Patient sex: M
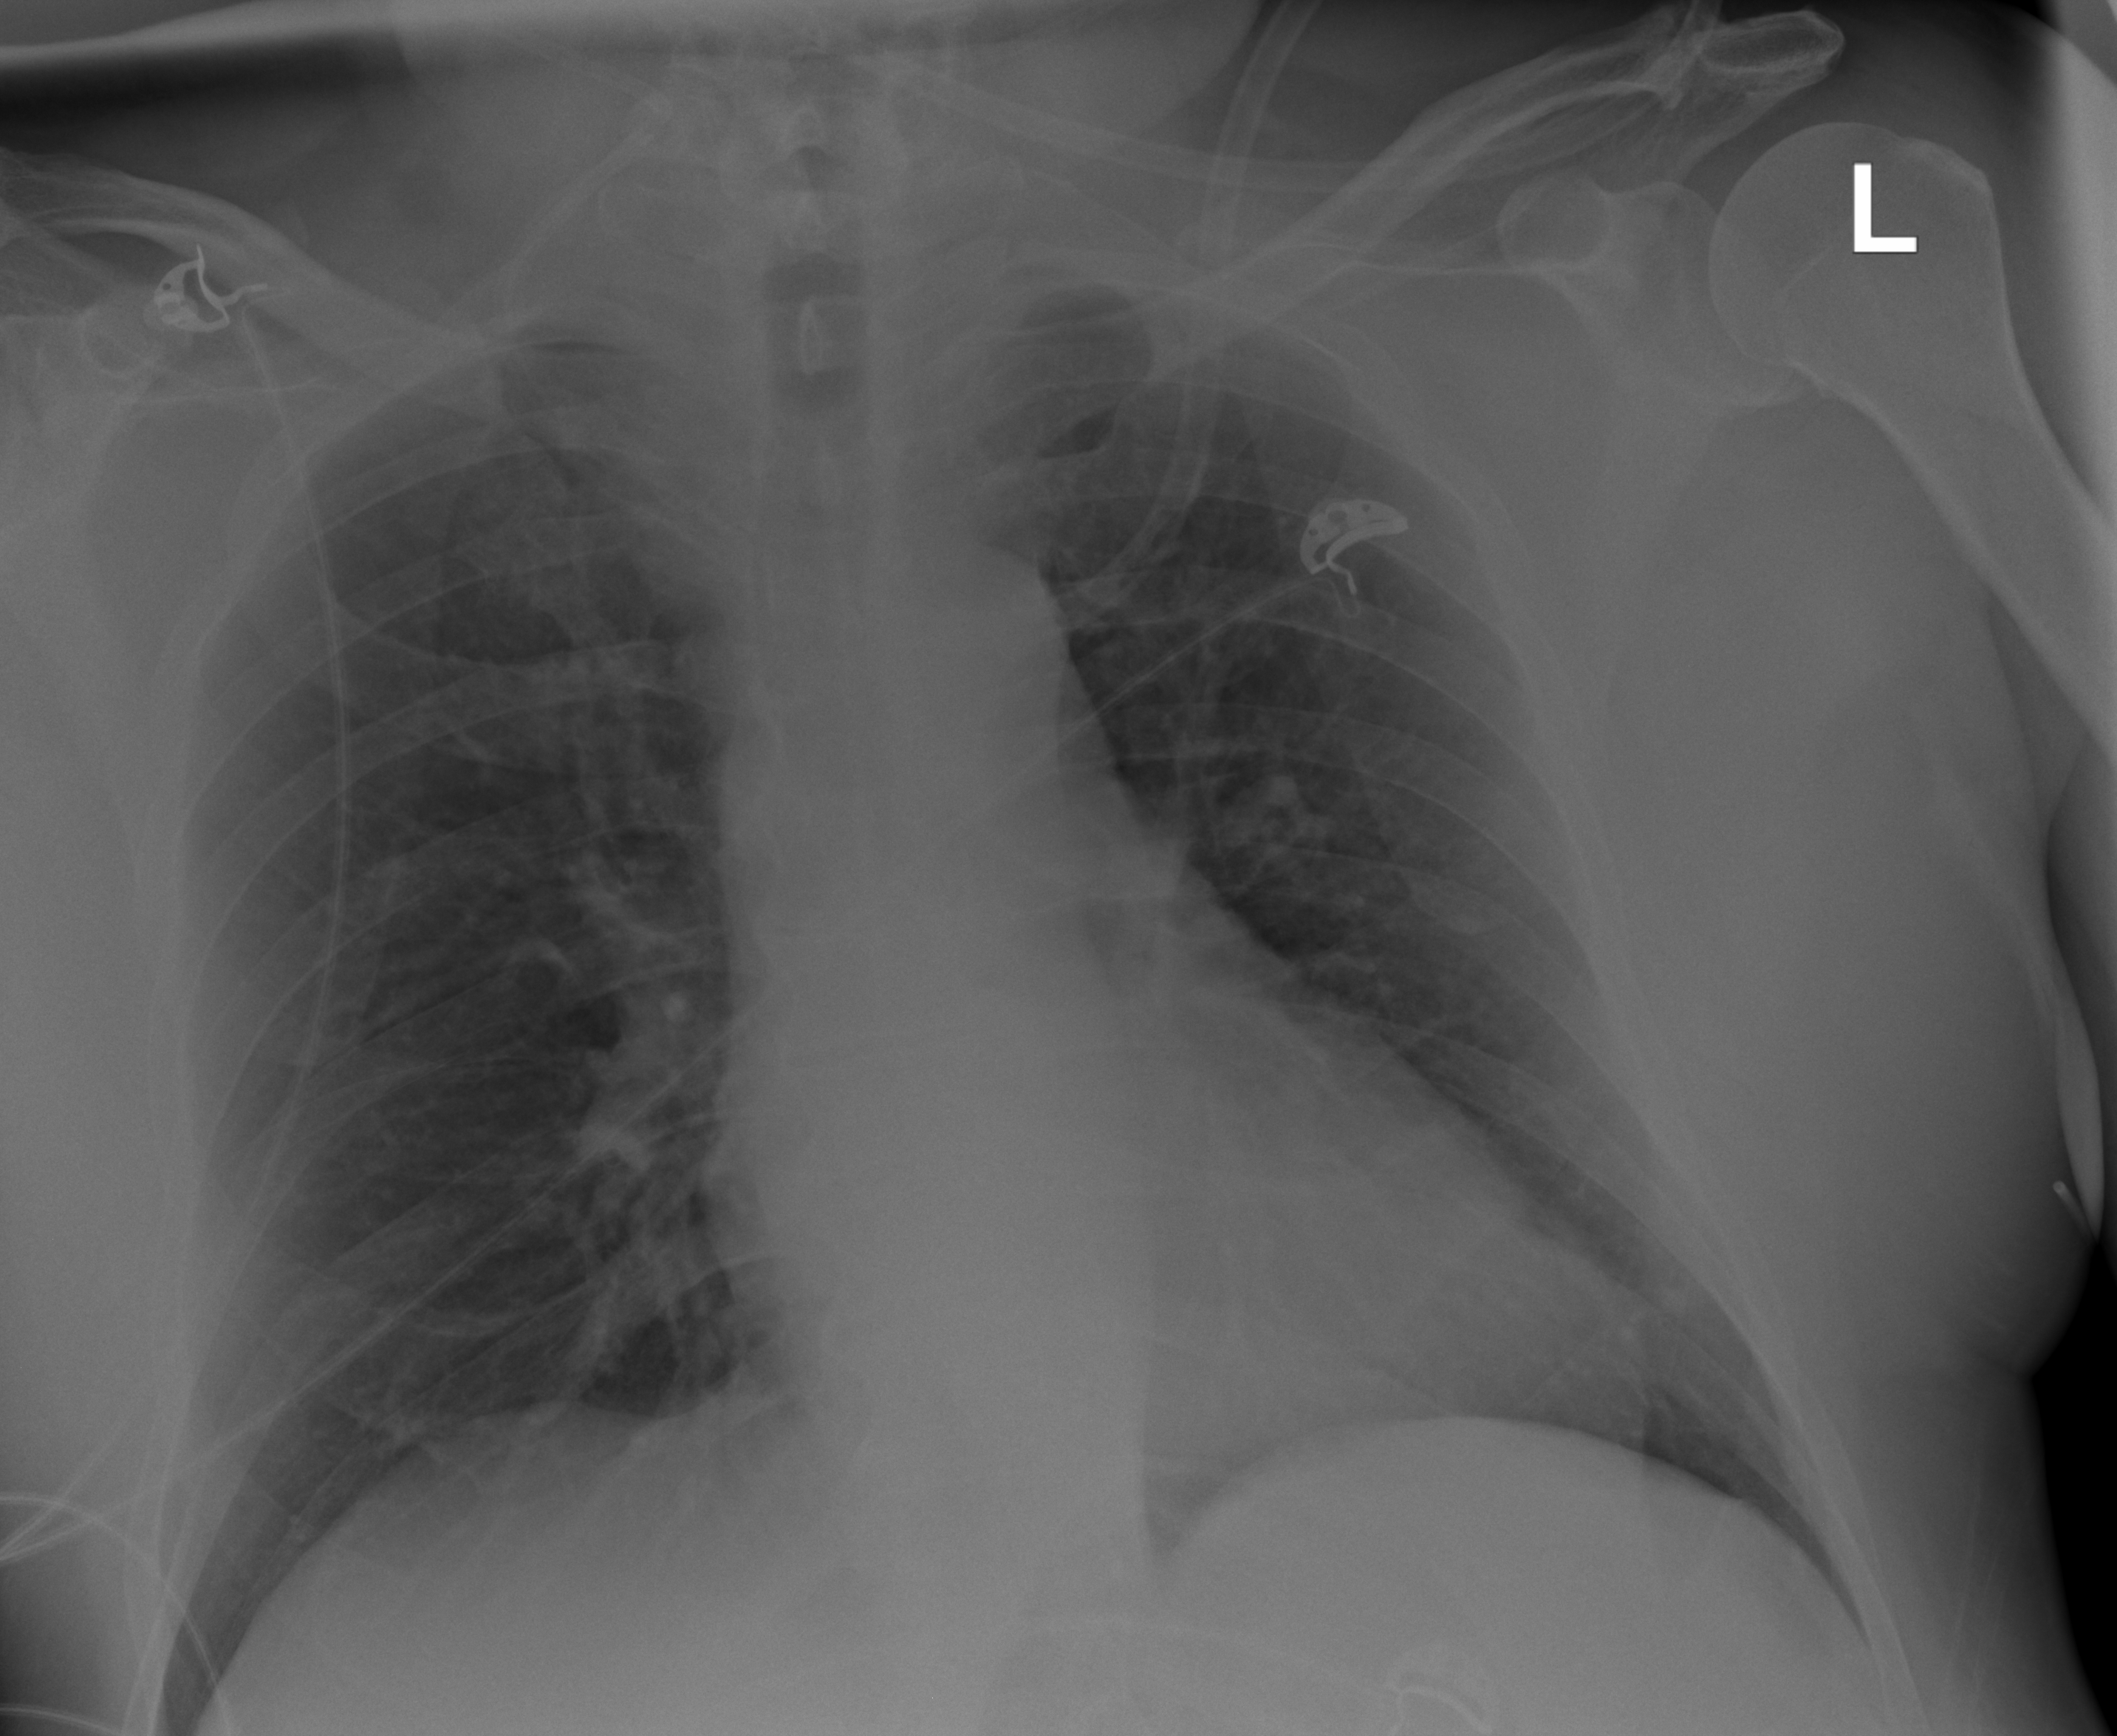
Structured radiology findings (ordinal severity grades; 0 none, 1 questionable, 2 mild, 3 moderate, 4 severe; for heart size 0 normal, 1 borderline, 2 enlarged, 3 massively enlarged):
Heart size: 2
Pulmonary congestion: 2
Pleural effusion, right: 0
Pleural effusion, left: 0
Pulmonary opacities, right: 0
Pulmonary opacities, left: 0
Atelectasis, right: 0
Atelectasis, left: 0